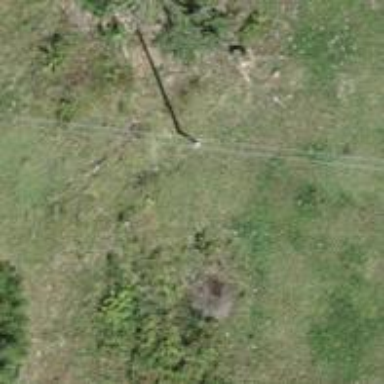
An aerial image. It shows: Minor power line.